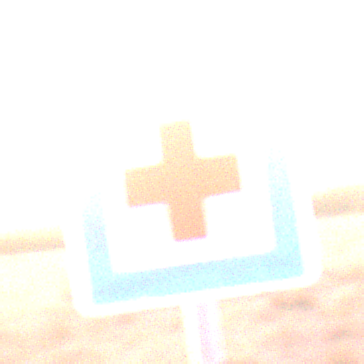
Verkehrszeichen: ErsteHilfe
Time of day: SunriseSunset
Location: Outdoor (Nature)
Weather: PartlyCloudy
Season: NotSpecified
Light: Natural